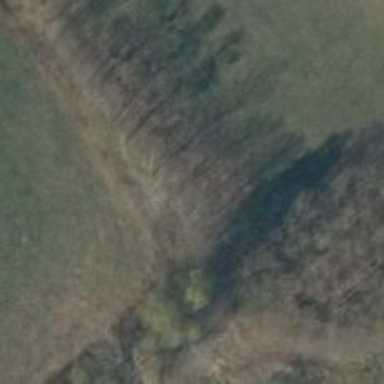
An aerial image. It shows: Row of trees in natural setting.